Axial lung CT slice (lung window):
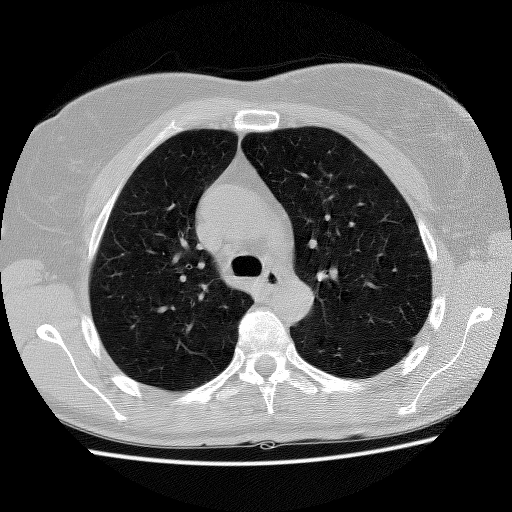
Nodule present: no